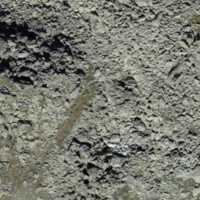
EUNIS habitat code: 48
Species observed at this site:
Capra ibex